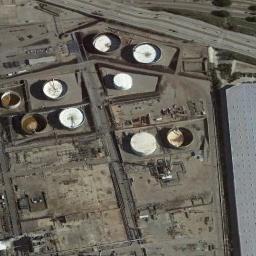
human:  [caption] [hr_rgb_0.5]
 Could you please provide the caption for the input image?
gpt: There are several roads of different lengths beside the storage tanks .

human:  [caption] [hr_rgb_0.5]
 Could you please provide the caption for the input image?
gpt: There are many neatly arranged storage tanks and many pipelines in the factory .

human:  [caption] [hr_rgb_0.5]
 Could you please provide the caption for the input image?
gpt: There are many storage tanks on the bare land .

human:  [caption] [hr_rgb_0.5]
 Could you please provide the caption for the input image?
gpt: There are seven white storage tanks and a dozen black storage tanks on the lawn .

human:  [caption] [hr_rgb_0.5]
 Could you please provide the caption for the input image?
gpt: There are some storage tanks arranged irregularly .